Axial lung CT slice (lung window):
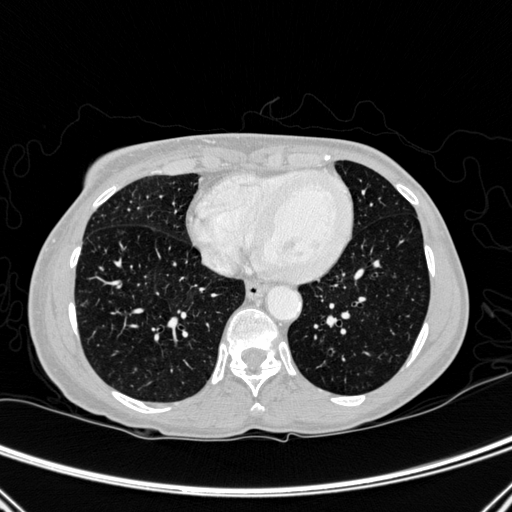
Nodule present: no